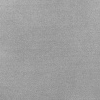
Atmospheric dust classification: dusty